Question: This is the controller code for signing up:
'''
<?php if ( ! defined('BASEPATH')) exit('No direct script access allowed');
class Signup extends CI_Controller {
public function index(){
$data = array(
'title' => 'SignUp Page'
);
$this->load->view('header', $data);
$this->load->view('signup');
}
public function signup_validation(){
$this->load->library('form_validation');
$this->form_validation->set_rules('salutation', 'Salutation', 'required');
$this->form_validation->set_rules('fName', 'First Name', 'required|trim|alpha|xss_clean|strip_tags');
$this->form_validation->set_rules('lName', 'Last Name', 'required|trim|alpha|xss_clean|strip_tags');
if($this->form_validation->run()){
$month = $this->input->post('months');
$day = $this->input->post('days');
$year = $this->input->post('years');
$birthday = date("d-m-Y",mktime(0,0,0,$month,$day,$year));
}
$this->form_validation->set_rules('address', 'Address', 'required|trim|xss_clean|strip_tags|min_length[10]');
$this->form_validation->set_rules('contact', 'Contact No', 'required|trim|xss_clean|strip_tags|numeric|min_length[8]|max_length[8]');
$this->form_validation->set_rules('email', 'Email', 'required|trim|valid_email|is_unique[users.email]|xss_clean|strip_tags');
$this->form_validation->set_rules('username', 'Username', 'required|trim|alpha_numeric|xss_clean|strip_tags|min_length[3]|max_length[20],is_unique[users.username');
$this->form_validation->set_rules('password', 'Password', 'required|trim|min_length[8]|xss_clean|strip_tags|alpha_numeric');
$this->form_validation->set_rules('cpassword', 'Confirm Password', 'required|trim|matches[password]|xss_clean|strip_tags|alpha_numeric');
if ($this->form_validation->run()){
$key = md5(uniqid());
$this->load->library('email', array('mailtype'=>'html'));
$this->load->model('model_users');
$this->email->from('admin@snt.website', "SWAP");
$this->email->to($this->input->post('email'));
$this->email->subject("Confirm your account.");
$message = "<p>Thank you for signing up!</p>";
$message .= "<p><a href='".base_url()."main/register_user/$key'>Click Here</a> to confirm your account</p>";
$this->email->message($message);
if ($this->model_users->add_temp_users($key, $birthday)){
if ($this->email->send()){
echo "The email has been sent!";
} else echo "Could not send the mail";
} else echo "problem adding to database";
} else {
$this->index;
}
}
}
'''
I have checked through my codes and have no idea why does this error keep showing up:

If i am to remove all the validations it will work perfectly fine.Can someone help me with this problem please?
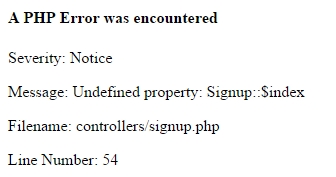
Answer: I think you wanted to write:
'''
$this->index();
//^^ So you actually call the function index and not the property
'''
instead of:
'''
$this->index;
'''